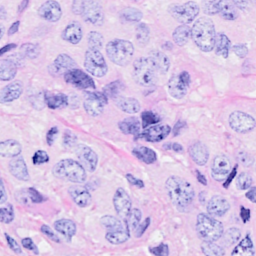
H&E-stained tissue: Breast